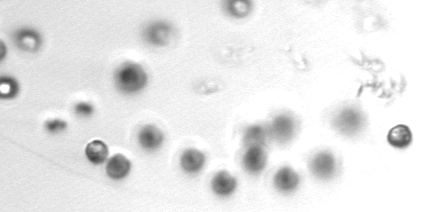
Label: Phaeocystis